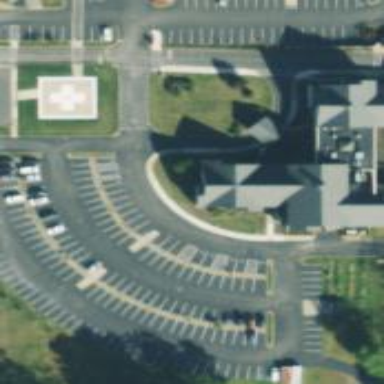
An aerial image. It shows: Parking space.